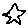
Label: star